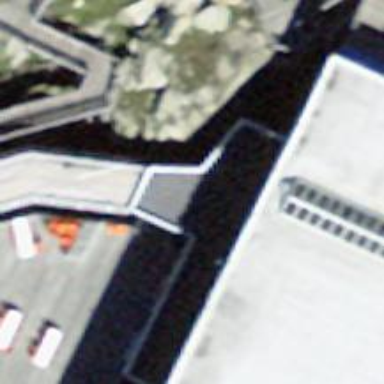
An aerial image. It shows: Footway tunnel passing through building.